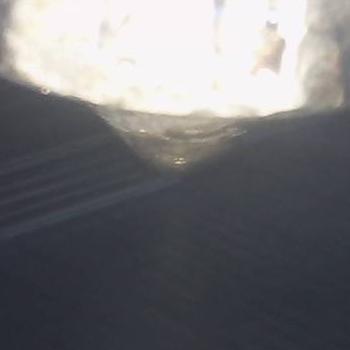
Flow rate: 158%